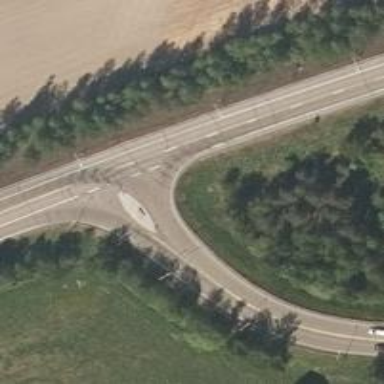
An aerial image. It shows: Trunk link road with asphalt surface.